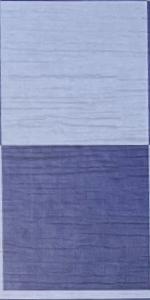
Label: Empty